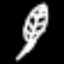
Label: leaf